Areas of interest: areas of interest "Library"
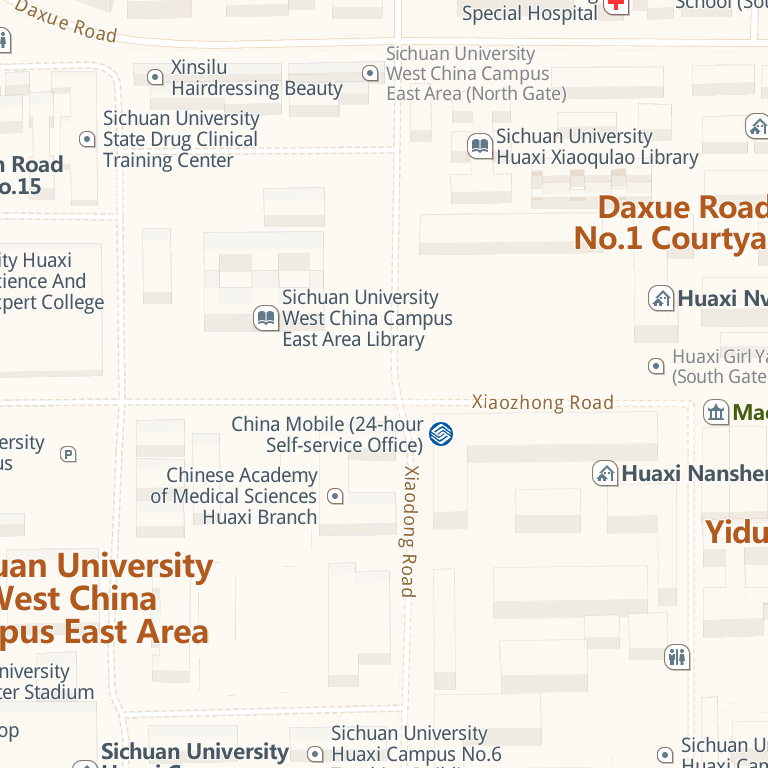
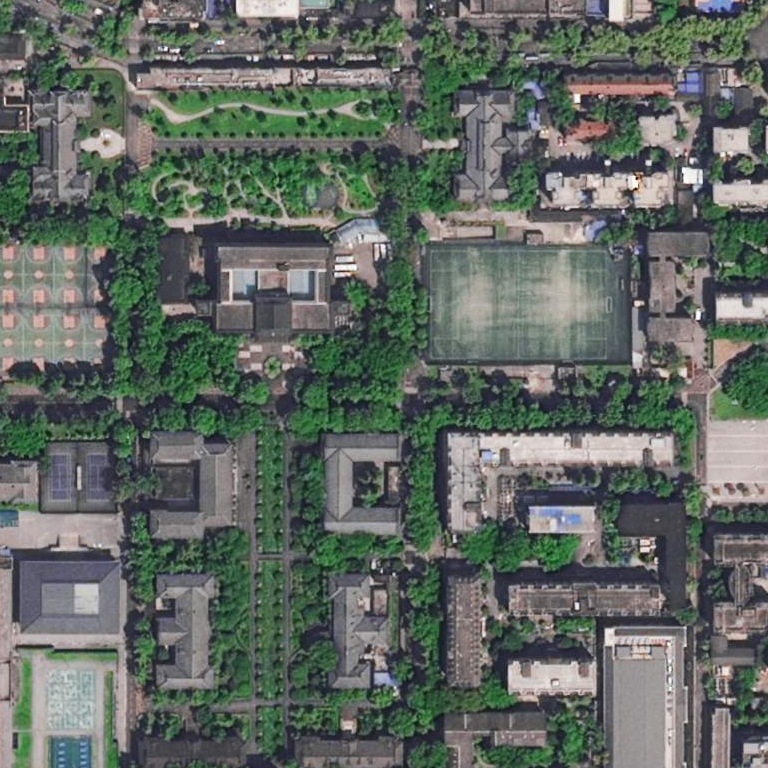